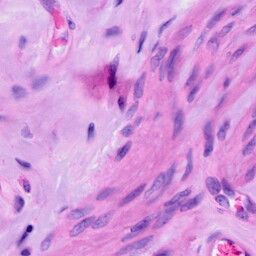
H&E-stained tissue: Ovarian